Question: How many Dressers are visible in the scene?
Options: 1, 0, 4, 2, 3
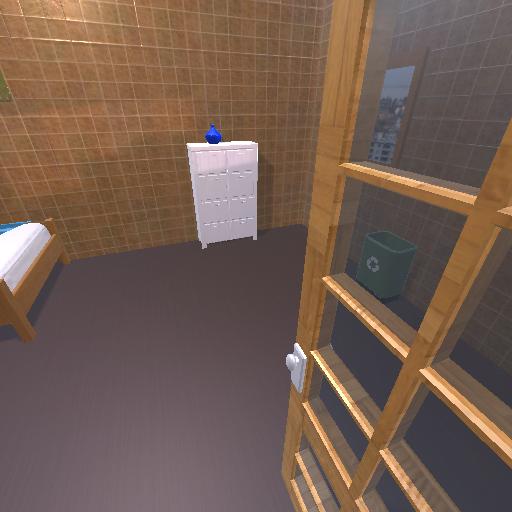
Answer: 1